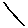
Label: line